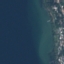
Land use / land cover class: SeaLake